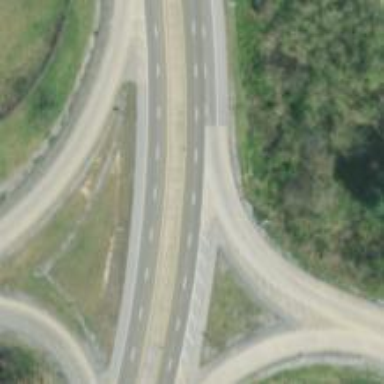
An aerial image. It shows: Trunk link highway.